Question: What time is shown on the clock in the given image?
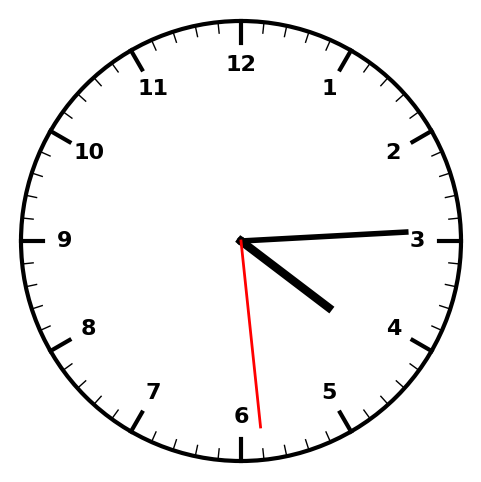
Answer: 04:14:29